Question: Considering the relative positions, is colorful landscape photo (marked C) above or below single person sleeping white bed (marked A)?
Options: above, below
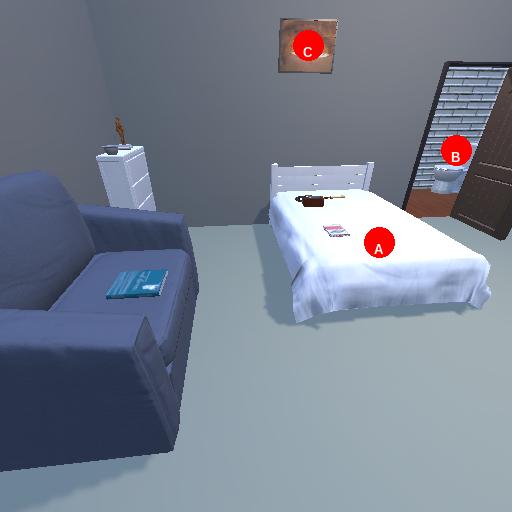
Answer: above